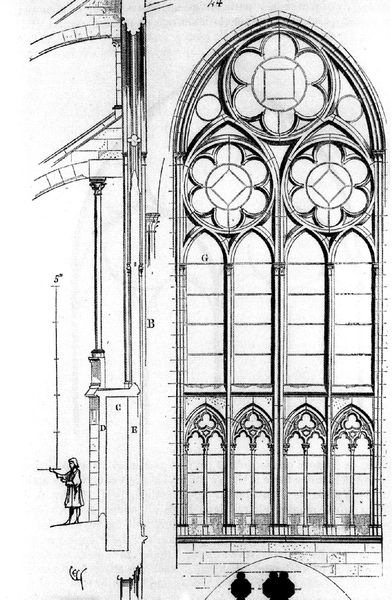
Titel: Abteikirche in St. Denis
Standort: St. Denis, Abteikirche (EU - F)
Schlagwörter: mann, weiß, fenster, glas, pfeiler, schwarz, skizze, säule, zeichnung, rose, mensch, signatur, kirche, boden, schön, bogen, pilaster, bögen, schnitt, schwarzweiss, portal, fenstergitter, rosenfenster, rosette, spitzbogen, plan, joch, streben, querschnitt, rosetten, aufriss, grundriß, rundbogenfenster, maße, maß, strebepfeiler, kirchenfenster, b, e, c